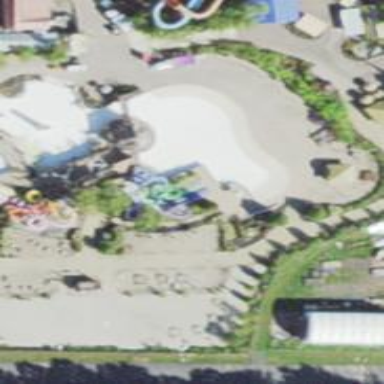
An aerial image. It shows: Water slide attraction.